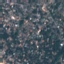
Land use / land cover: Residential